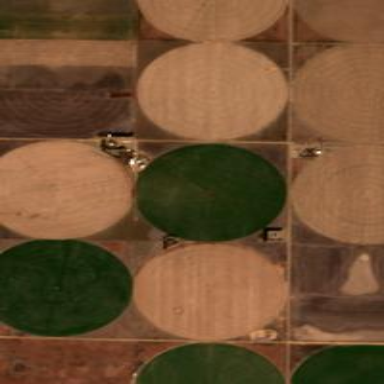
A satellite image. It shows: Farmland with pivot irrigation system.